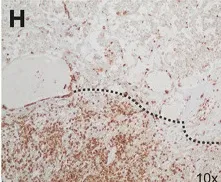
Cerebellar ,. Distinct inflammatory infiltration was also seen in the cerebellum (D,E, indicative asterisks) though reactive changes were less pronounced.
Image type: pathology (immunostaining)